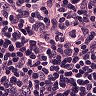
Metastatic tissue present: yes